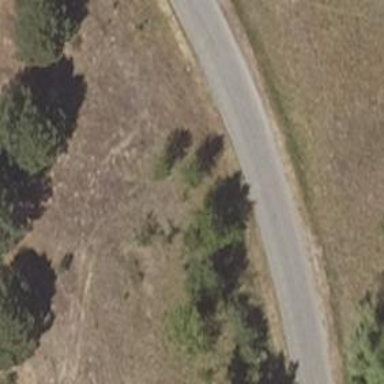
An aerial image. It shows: Paved tertiary road.